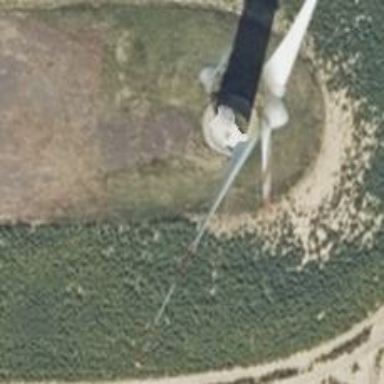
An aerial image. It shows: Wind generator powered by wind. The generator type is horizontal axis and it uses wind turbines.